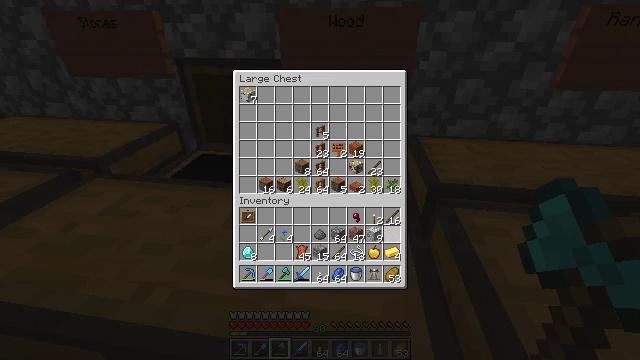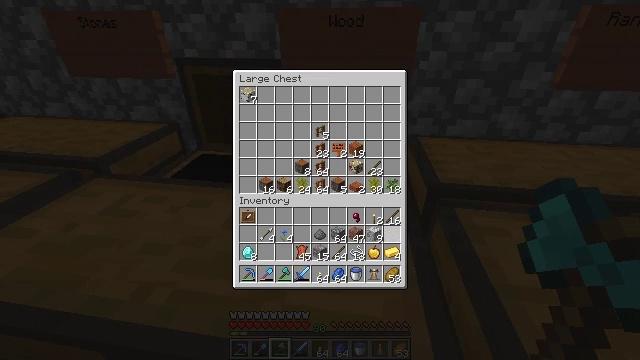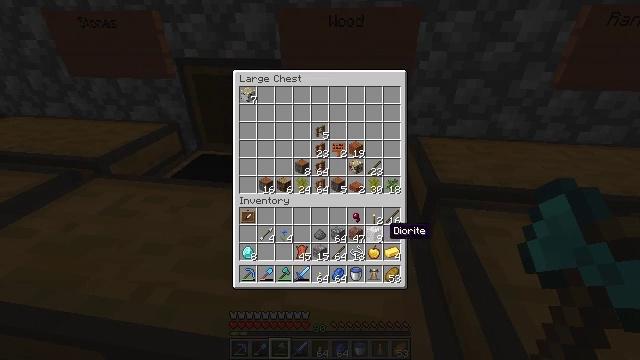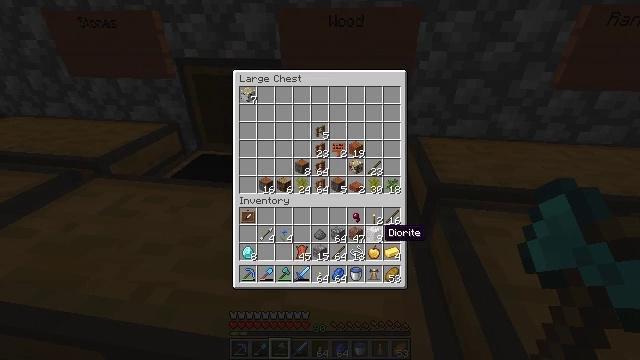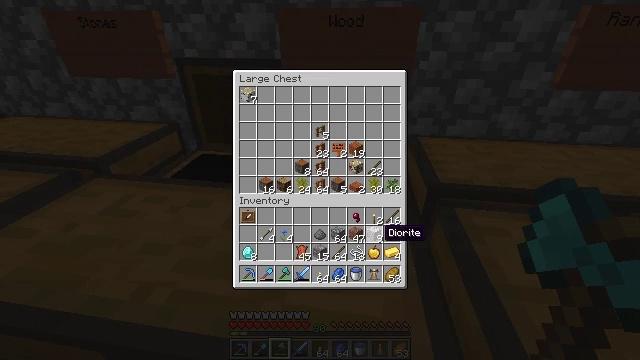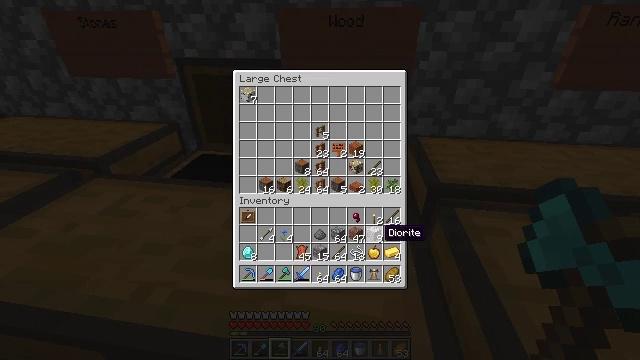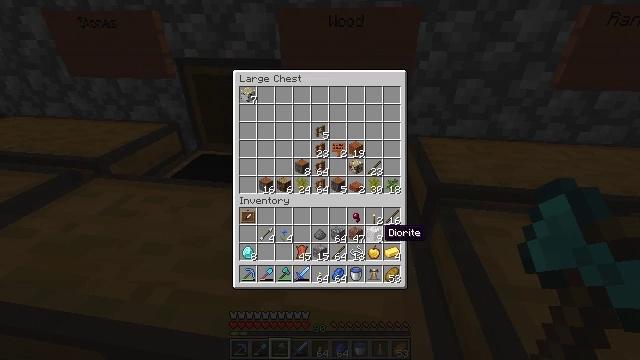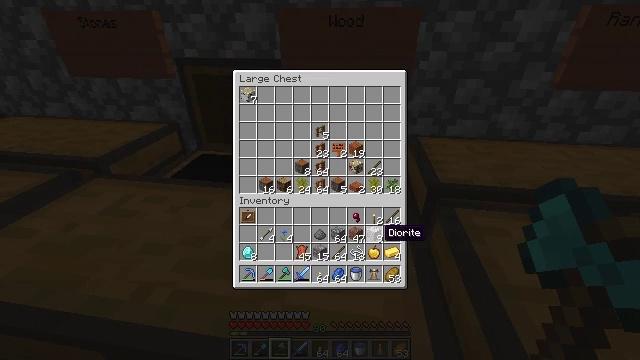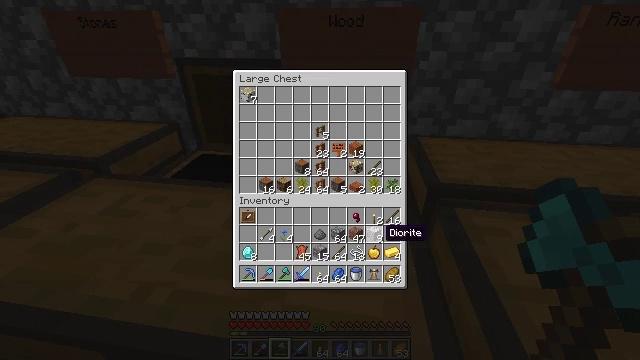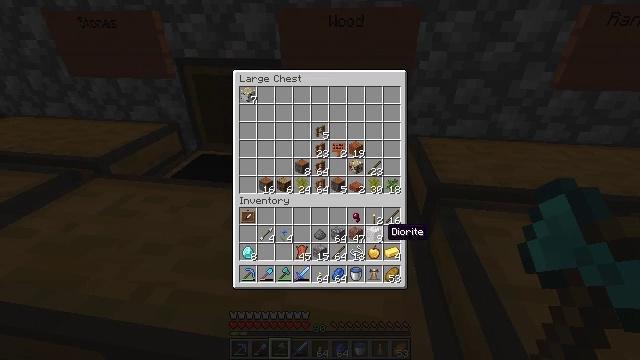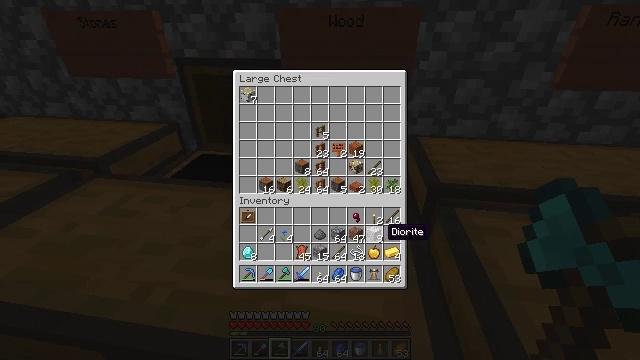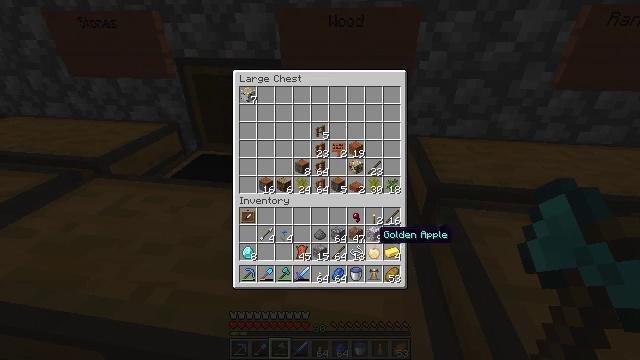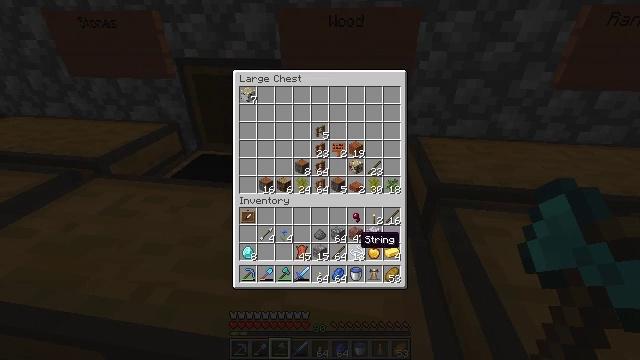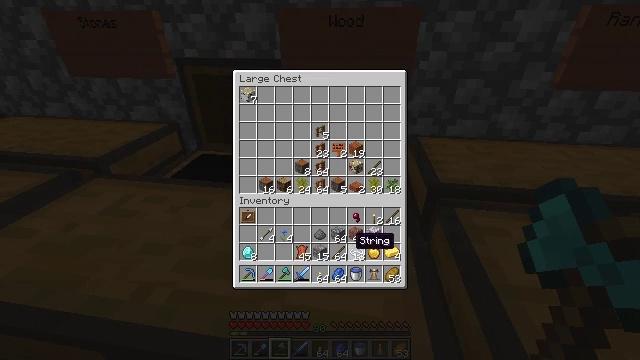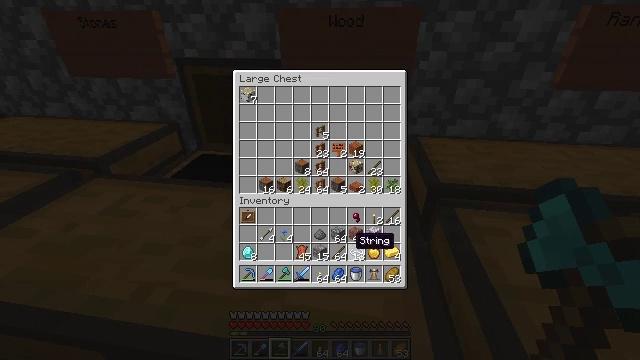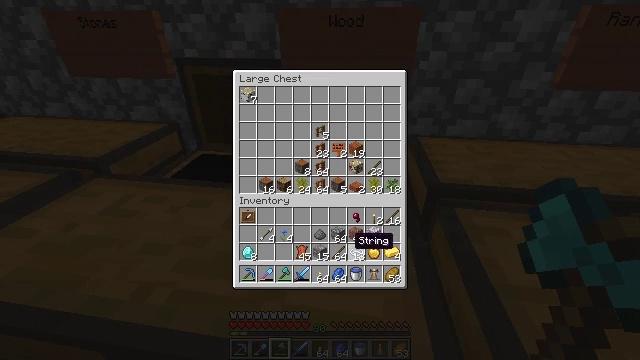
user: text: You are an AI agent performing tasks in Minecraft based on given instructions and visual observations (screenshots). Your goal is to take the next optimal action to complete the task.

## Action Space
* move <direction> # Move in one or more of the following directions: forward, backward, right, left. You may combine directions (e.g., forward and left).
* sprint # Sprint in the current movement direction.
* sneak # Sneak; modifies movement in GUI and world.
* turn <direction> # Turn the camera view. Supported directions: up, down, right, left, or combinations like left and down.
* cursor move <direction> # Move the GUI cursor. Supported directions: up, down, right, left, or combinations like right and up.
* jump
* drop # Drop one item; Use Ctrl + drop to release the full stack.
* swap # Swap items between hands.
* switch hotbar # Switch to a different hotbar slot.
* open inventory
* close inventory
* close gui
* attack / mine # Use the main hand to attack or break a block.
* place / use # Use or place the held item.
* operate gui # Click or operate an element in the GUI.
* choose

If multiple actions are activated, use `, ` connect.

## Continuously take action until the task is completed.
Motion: motion action
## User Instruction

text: Craft a diamond hoe by combining materials in the crafting table.
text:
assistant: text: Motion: no_op
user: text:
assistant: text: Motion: cursor move left
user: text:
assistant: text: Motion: no_op
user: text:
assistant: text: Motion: no_op
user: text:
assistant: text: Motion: no_op
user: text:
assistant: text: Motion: no_op
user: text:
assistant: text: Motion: no_op
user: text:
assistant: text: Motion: no_op
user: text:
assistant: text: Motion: no_op
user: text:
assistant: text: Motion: no_op
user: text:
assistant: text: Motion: cursor move left
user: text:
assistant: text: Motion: cursor move left
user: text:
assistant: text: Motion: no_op
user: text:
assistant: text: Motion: no_op
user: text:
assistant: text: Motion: no_op
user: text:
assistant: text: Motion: no_op
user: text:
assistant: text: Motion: no_op
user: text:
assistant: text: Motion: no_op
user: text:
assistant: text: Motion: no_op
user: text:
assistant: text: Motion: no_op
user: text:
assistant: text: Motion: no_op
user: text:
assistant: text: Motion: no_op
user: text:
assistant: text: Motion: no_op
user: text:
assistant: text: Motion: no_op
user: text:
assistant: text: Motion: no_op
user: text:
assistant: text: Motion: no_op
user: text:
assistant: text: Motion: no_op
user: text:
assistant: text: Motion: no_op
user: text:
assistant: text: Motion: no_op
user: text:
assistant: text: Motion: no_op